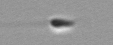
Label: flagellate_morphotype3